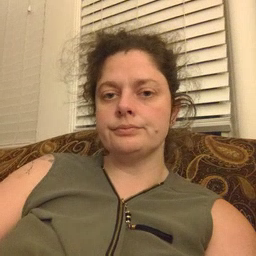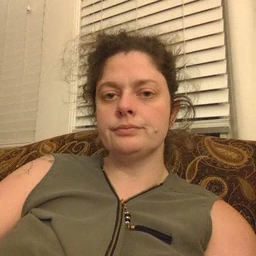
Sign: will